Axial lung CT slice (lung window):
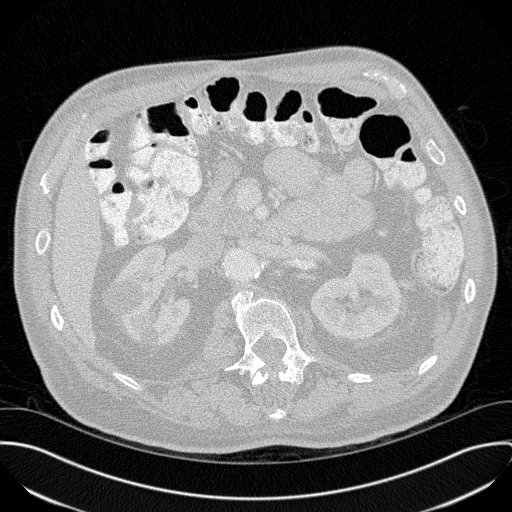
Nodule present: no